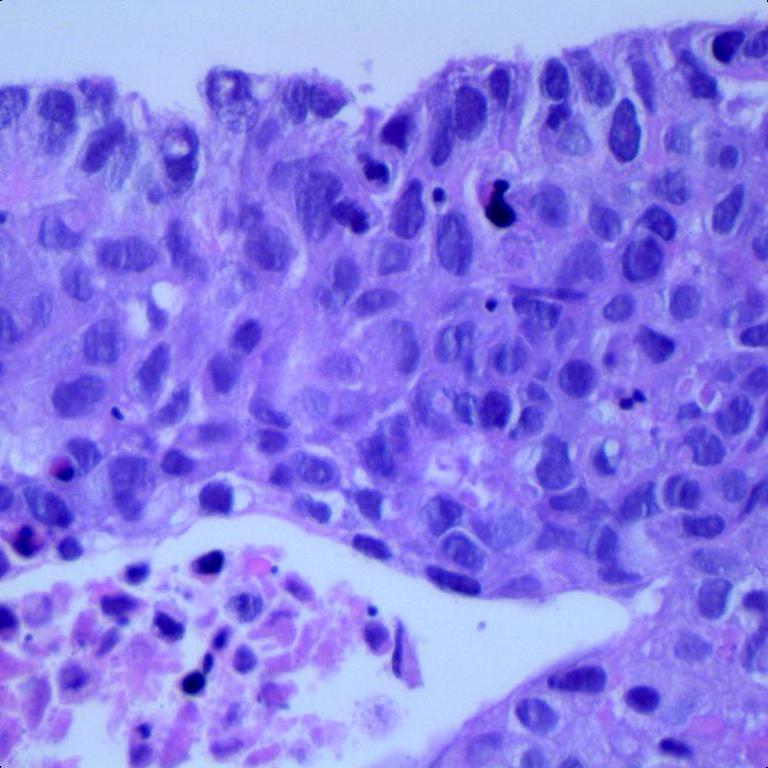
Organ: lung
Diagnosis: squamous carcinomas